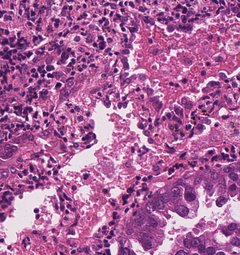
Tumor epithelial tissue: yes
Tumor-associated stroma tissue: yes
Normal tissue: no